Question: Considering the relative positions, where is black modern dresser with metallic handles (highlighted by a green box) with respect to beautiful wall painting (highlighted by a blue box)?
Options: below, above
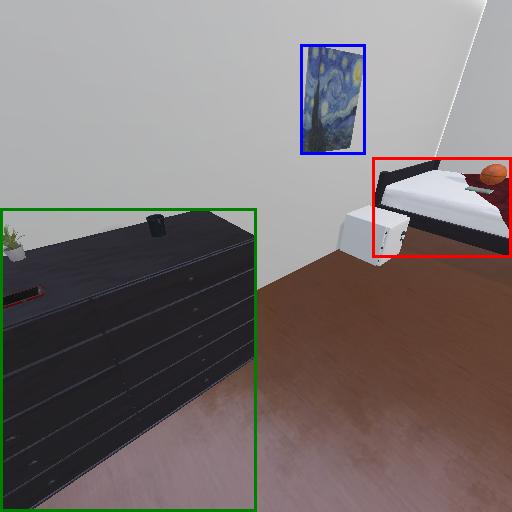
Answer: below